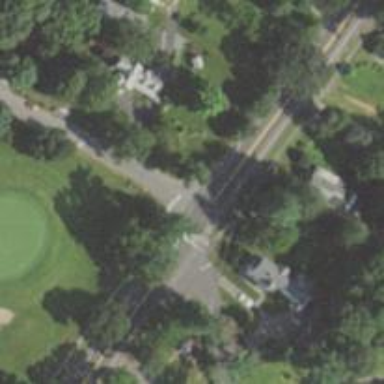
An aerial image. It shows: Marked crossing on the road.